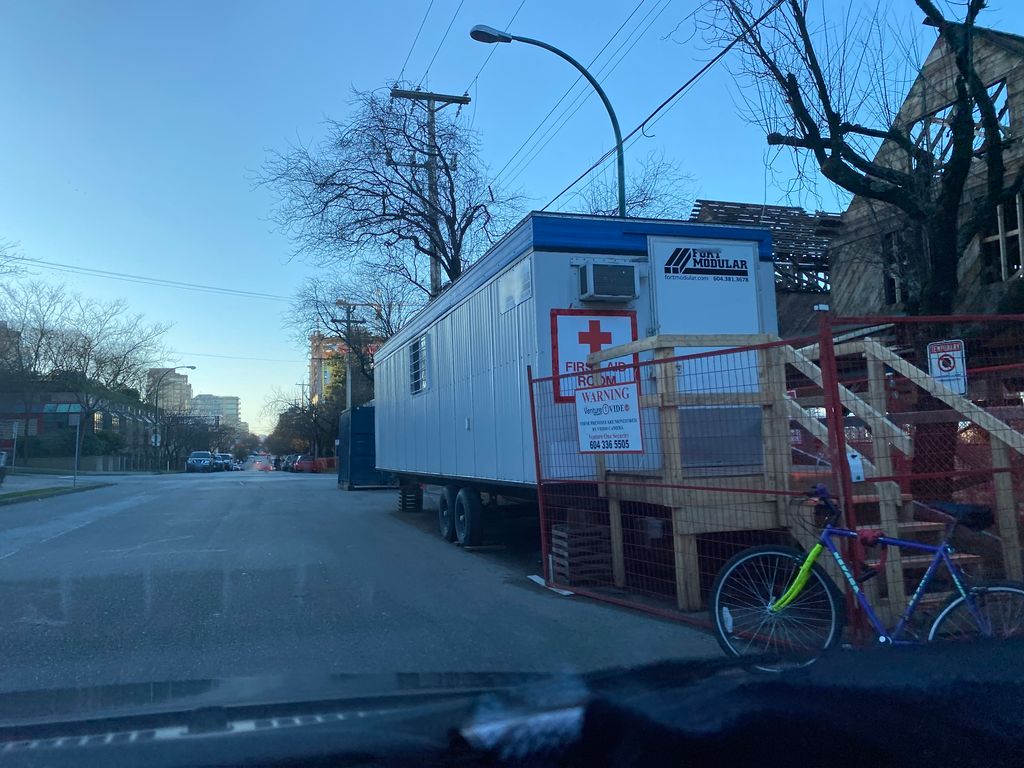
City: vancouver